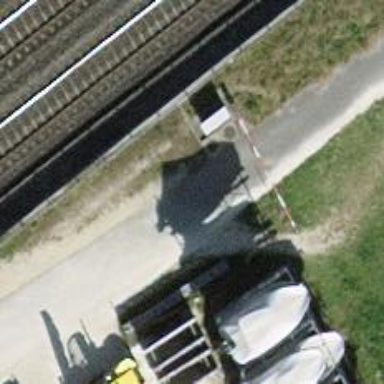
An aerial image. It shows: Lift gate barrier.